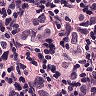
Metastatic tissue present: yes